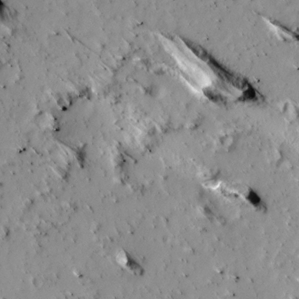
Label: non_frost